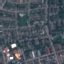
Label: Residential